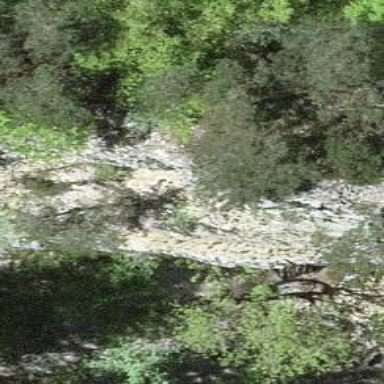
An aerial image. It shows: Natural cliff.